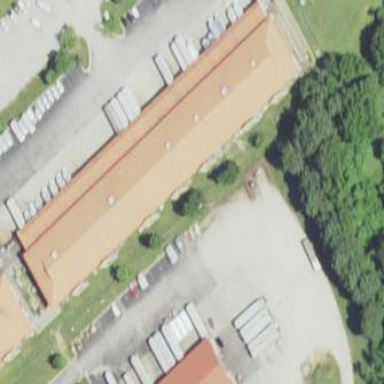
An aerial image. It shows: Commercial building.